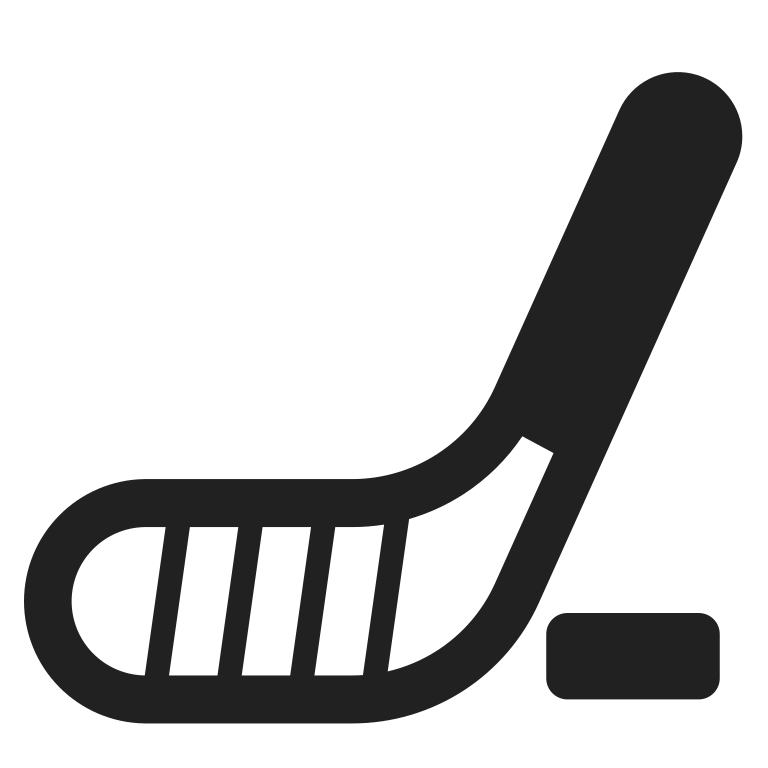
ice hockey high contrast